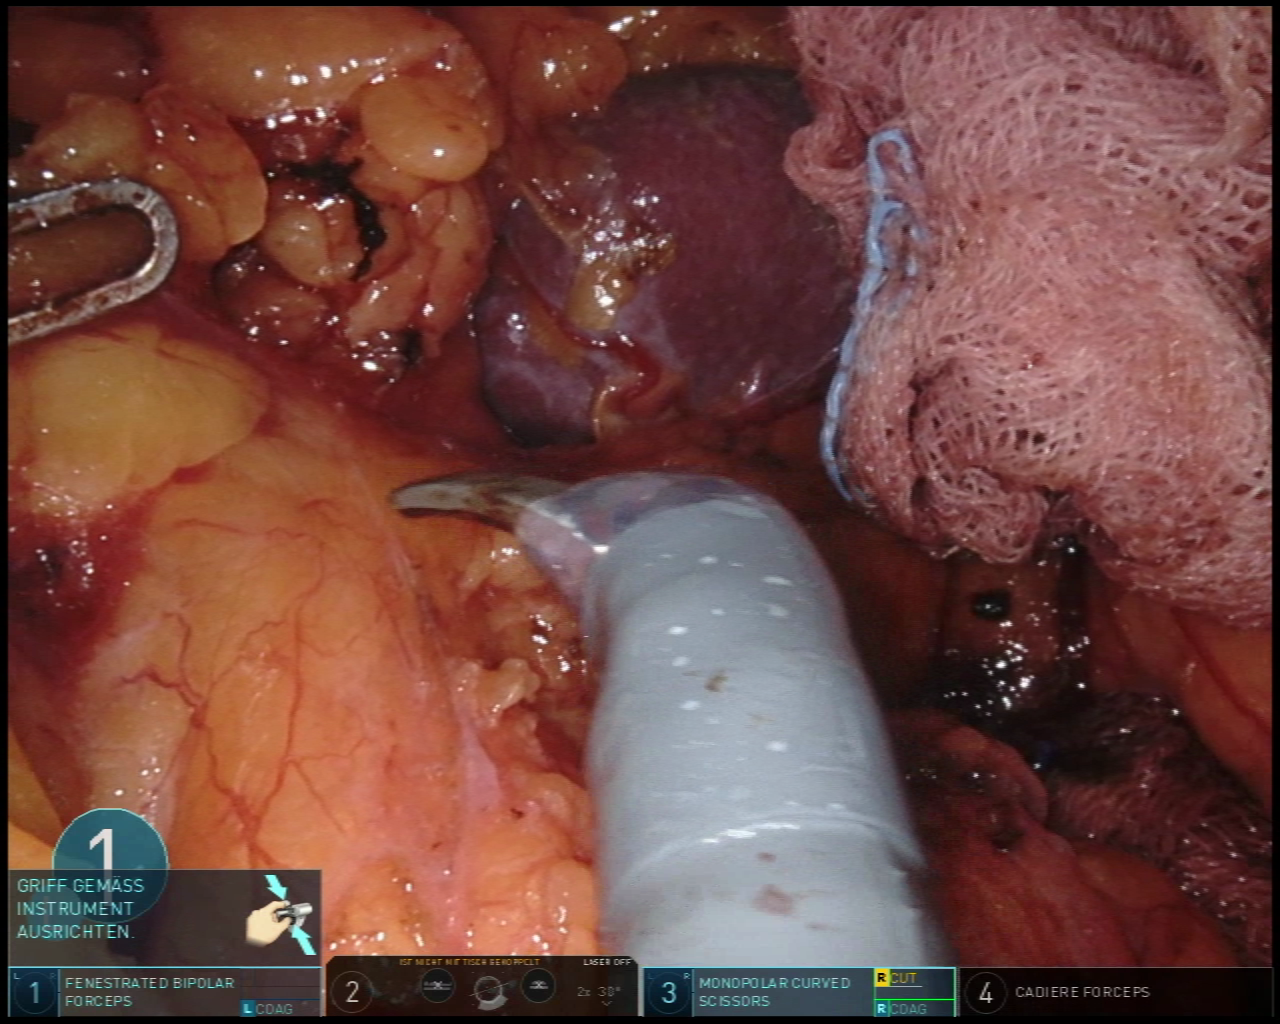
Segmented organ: spleen
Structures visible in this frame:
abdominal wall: no
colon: no
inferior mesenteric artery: no
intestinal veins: no
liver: no
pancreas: no
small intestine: no
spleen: yes
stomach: no
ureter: no
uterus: no
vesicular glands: no